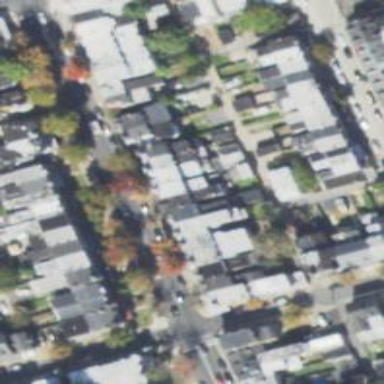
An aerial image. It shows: Neighborhood.